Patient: sex F, age 59
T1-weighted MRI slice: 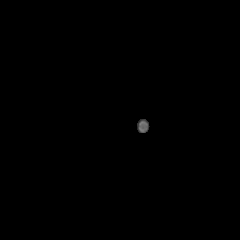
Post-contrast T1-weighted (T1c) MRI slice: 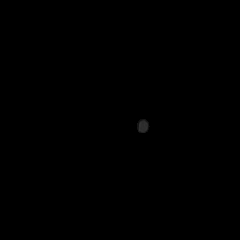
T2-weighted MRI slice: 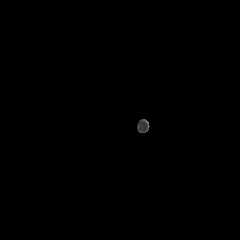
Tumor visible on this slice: no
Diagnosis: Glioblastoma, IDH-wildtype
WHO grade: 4